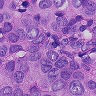
Metastatic tissue present: yes